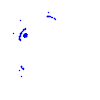
Particle: pion